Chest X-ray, AP view. Patient: 60 years old, sex M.
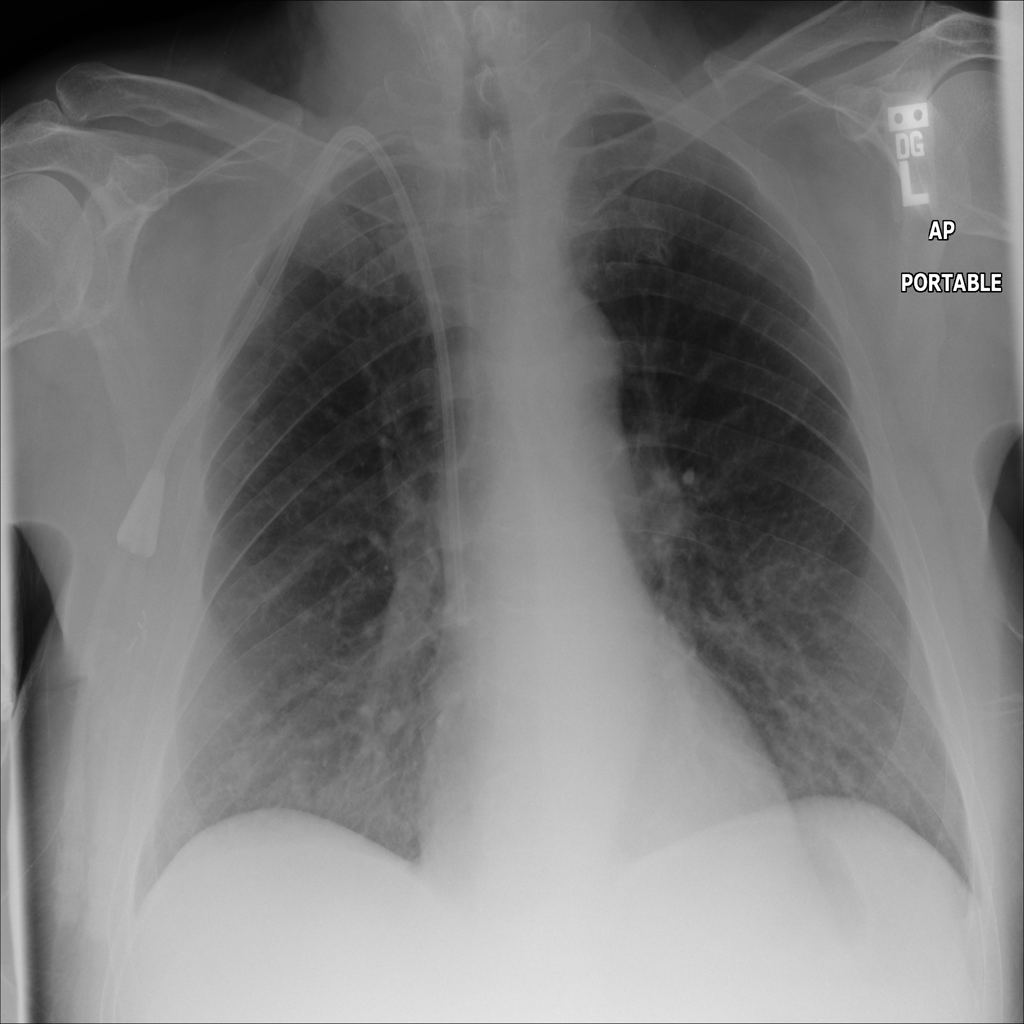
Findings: No Finding